Question: I want to design a tab header. The html code is,
'''
<div class="tab-header">
<a href="" class="current">tab1-title</a>
<a href="">tab2-title</a>
</div>
'''
Now I need to apply a background image to the current class, too make effect like this,

But the inline element a is not big enough for this background image, so I adjust the width and height of the element a. But the adjustment failed, the width/height of the element did not change.
How could I get the right effect?
Thanks.
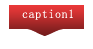
Answer: To apply width, set css property 'display' to either 'block' or 'inline-block'.
block: the element will sit in a single line. In such case you may want to set float so links are in the same line;
inline-block; the element will have height, width, etc, and multiple elements will sit in the same line (block).